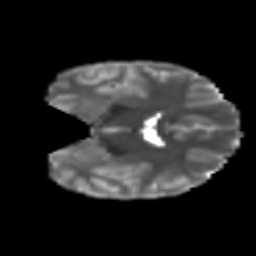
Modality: T2w
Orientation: coronal
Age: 14
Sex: male
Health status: ill
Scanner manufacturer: ge
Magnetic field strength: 3 T
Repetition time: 6.752 s
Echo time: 0.079 s